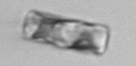
Label: Guinardia_delicatula